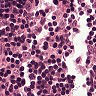
Metastatic tissue present: no